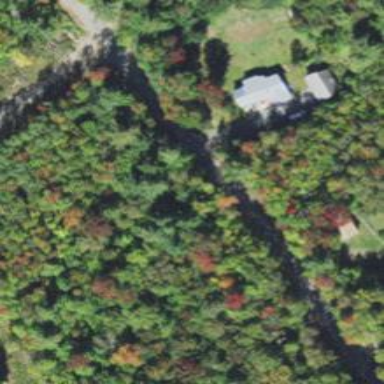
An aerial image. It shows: Driveway leading to service road.